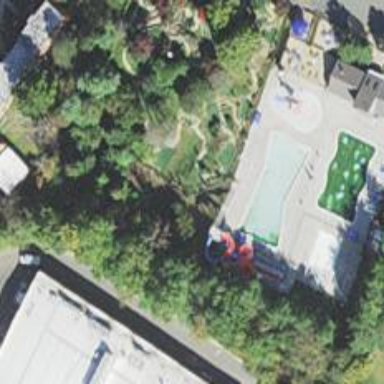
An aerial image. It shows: Water slide attraction.